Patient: sex F, age 38
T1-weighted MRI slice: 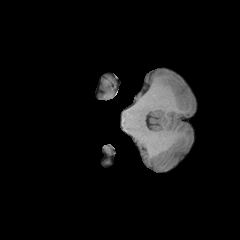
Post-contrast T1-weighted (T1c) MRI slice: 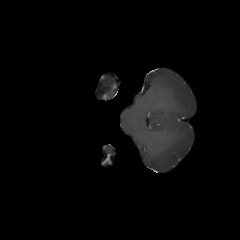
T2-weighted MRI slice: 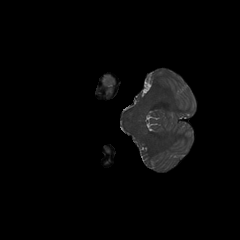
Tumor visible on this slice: no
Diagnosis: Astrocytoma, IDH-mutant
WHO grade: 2